Question: I need to update the session variable on page 1, when click on a link in iframe (external page).
session variable is successfully set when i click on iframe's link.
the problem is i need to refresh the page 1 to update that session variable on page1.

how to resolve this.any ajax , jquery help.
THanks
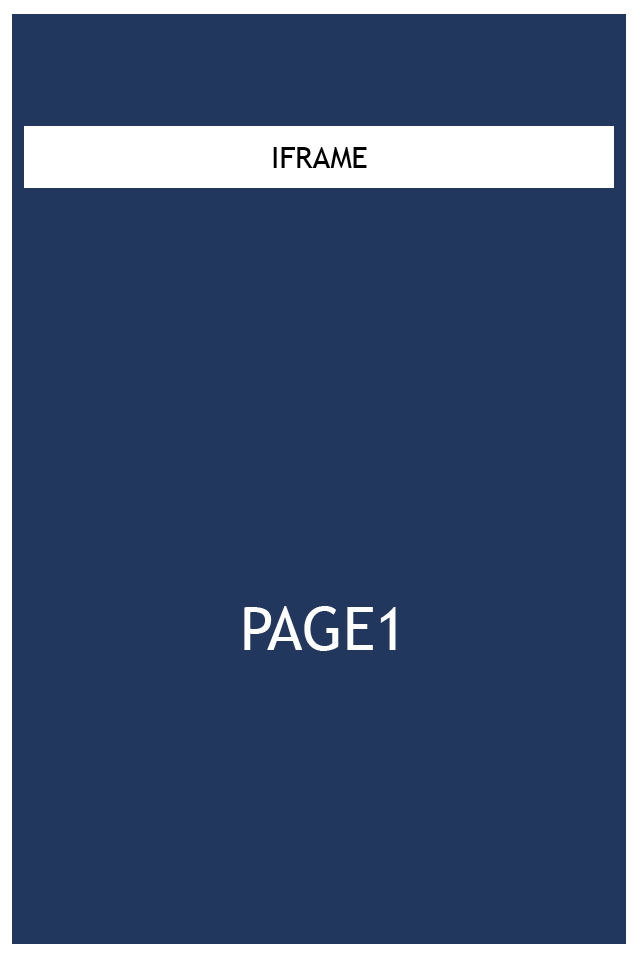
Answer: HTML 'a href' link:
'''
<a href="#" id="clickme">Update Session</a>
'''
jQuery codes:
You can send data with line of 'data: { varname: 'here we go'}'
'''
<script src="http://code.jquery.com/jquery-1.10.1.min.js"></script>
<script>
$("#clickme").click(function(e) {
e.preventDefault();
$.ajax({
type:'POST',
url:'update.php',
data: { varname: 'here we go'},
success:function(response){
alert(response);
}
});
});
</script>
'''
update.php file:
You can get sent var with '$_POST["varname"]'
'''
<?php
$_SESSION["varname"] = $_POST["varname"];
echo $_SESSION["varname"];
?>
'''